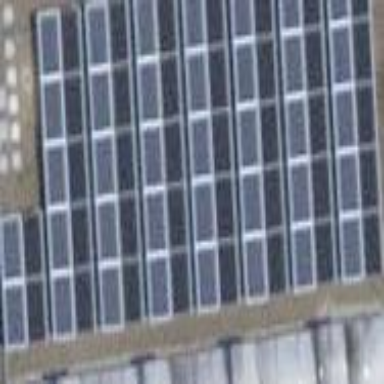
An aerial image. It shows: Solar power generator.